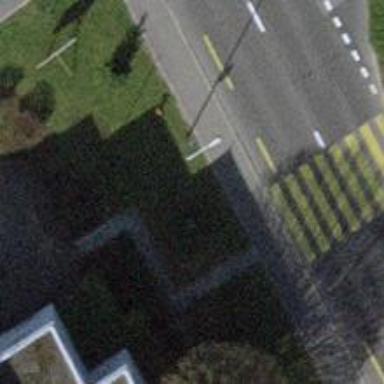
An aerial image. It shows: Post box is visible.